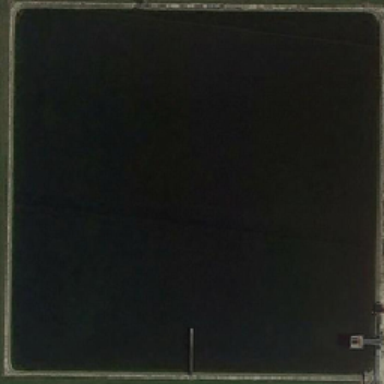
The pond surrounded by greenland is square .